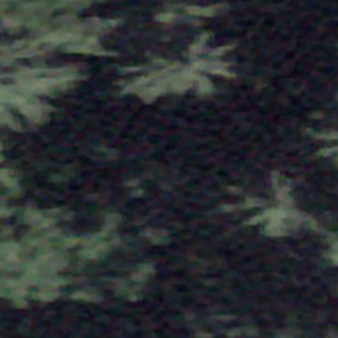
Label: other